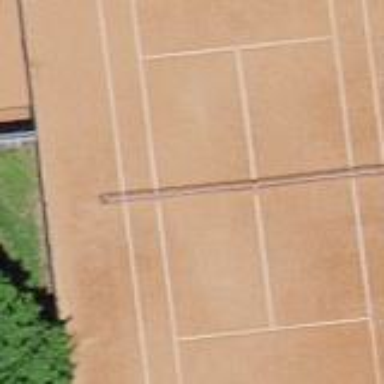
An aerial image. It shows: Tennis court on pitch.